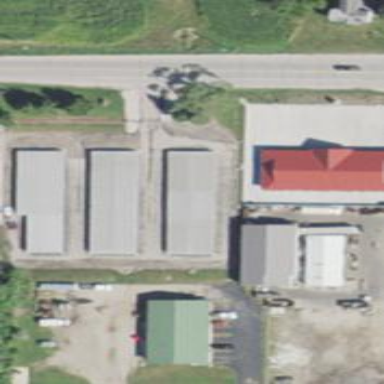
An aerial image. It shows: Storage rental shop.